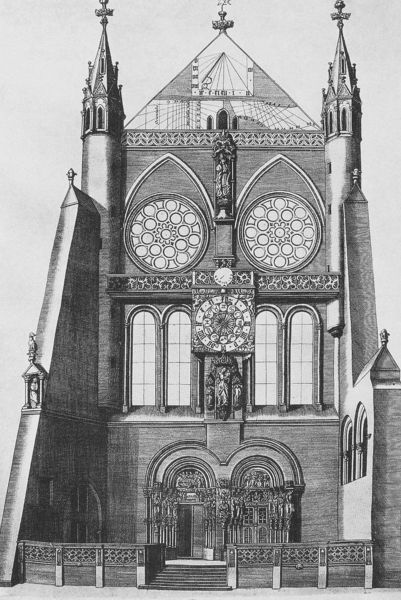
Titel: Stich der Südhausfassade des Straßburger Münsters
Institution: Musée de l`OEvre Notre-Dame, Straßburg
Schlagwörter: fenster, säulen, brüstung, kirche, statue, fassade, treppe, türme, archivolten, rosenfenster, christlich, filigran, bauwerk, tympanon, protal, barokk, kathedale, doppelportal, kahtedrale, risetta, rosefenster, katedrall